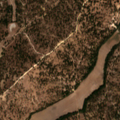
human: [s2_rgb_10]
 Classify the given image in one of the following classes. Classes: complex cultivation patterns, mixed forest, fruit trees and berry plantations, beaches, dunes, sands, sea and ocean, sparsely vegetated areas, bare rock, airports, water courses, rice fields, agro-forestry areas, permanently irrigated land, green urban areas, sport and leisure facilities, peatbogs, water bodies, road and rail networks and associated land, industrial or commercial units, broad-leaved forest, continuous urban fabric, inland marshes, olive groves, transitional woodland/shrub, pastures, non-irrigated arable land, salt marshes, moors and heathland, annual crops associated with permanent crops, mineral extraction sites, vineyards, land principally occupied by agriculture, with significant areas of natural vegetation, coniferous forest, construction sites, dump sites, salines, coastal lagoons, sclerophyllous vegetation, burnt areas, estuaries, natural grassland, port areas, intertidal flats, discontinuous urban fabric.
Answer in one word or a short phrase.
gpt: permanently irrigated land, broad-leaved forest, transitional woodland/shrub